Question: I originally hardcoded my width and height of cells. But we went against that. Now I want it to behave as is,shrinking and expanding, but stop once it gets to a certain width.

'''
<table align="center" class="data_extract vert_scroll_table" >
<tr>
<c:forEach var="heading" items="${results.headings}">
<th class="data_extract">${heading}</th>
</c:forEach>
</tr>
<c:forEach var="row" items="${results.data}">
<tr>
<c:forEach var="cell" items="${row}" varStatus="rowStatus">
<td class="data_extract">
<c:choose>
<c:when test="${results.types[rowStatus.index].array}">
<c:set var="comma" value="," />
<c:forEach var="elem" items="${cell}" varStatus="cellStatus">
<c:set var="myVar" value="${cellStatus.first ? '' : myVar} ${elem} ${cellStatus.last ? '' : comma}" />
</c:forEach>
<span class="mouseover_text" title="${myVar}">${myVar}</span>
</c:when>
<c:otherwise>
${cell}
</c:otherwise>
</c:choose>
</td>
</c:forEach>
</tr>
</c:forEach>
</table>
'''
css:
'''
table.data_extract
{
border: 2px gray solid;
border-collapse: collapse;
}
td.data_extract,
th.data_extract,
table.data_extract td,
table.data_extract th
{
text-align: center;
font-size: 7.5pt;
white-space: normal;
}
'''
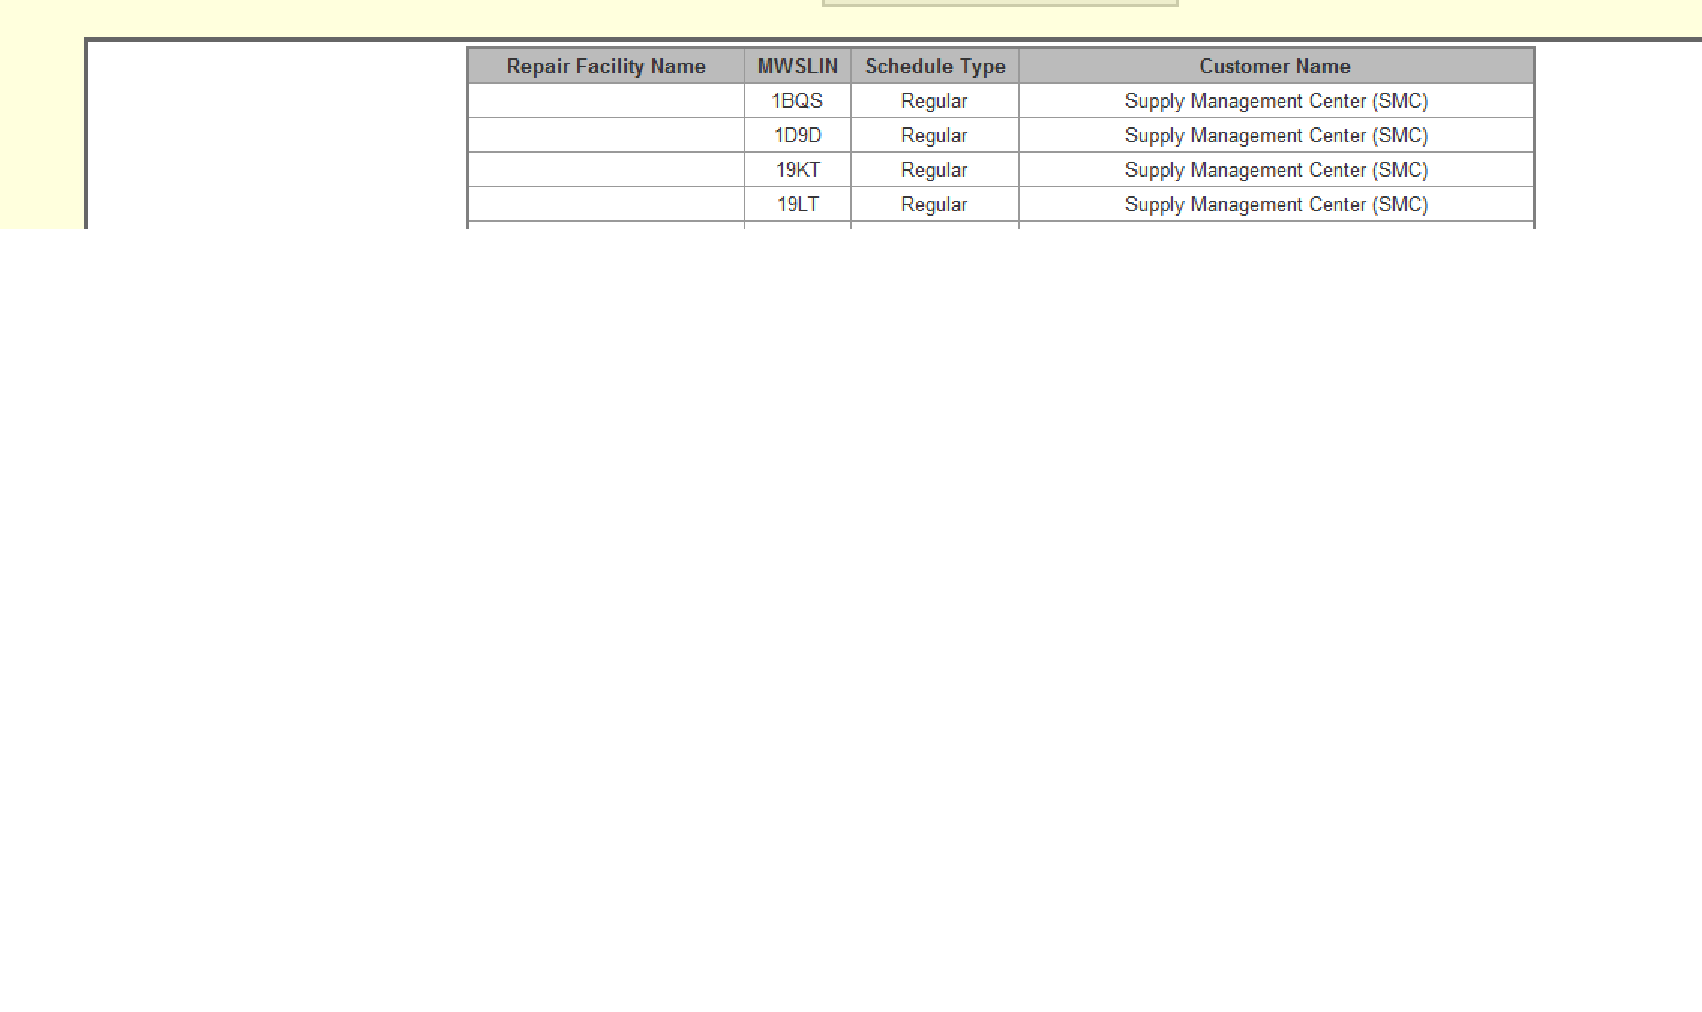
Answer: add 'max-width: {whatever width you want}' and 'min-width: {whatever width you want}' to your td.data_extract rule.